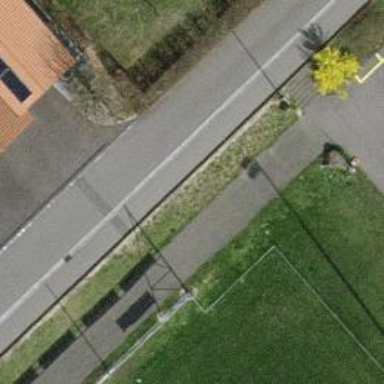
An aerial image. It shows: Paved path.